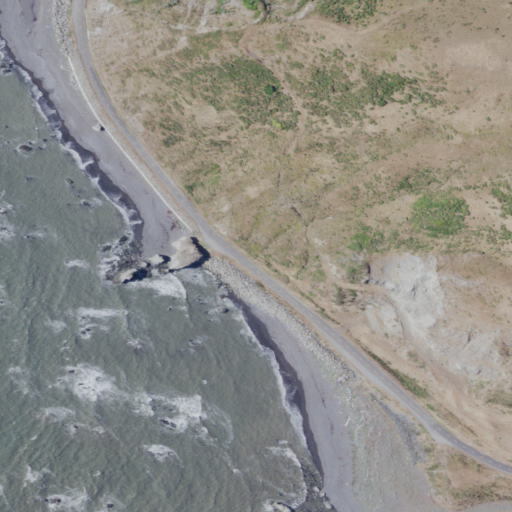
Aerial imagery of cape in California named Devils Gate containing shrub, open water, barren land, low intensity development, herbaceous wetlands, grassland, medium intensity development, and mixed forest